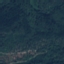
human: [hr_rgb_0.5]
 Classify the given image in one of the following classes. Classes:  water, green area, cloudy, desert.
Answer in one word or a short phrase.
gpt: green area